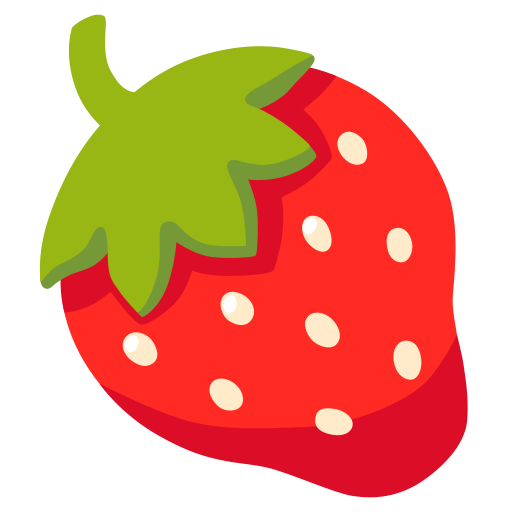
Emoji: 🍓